Aerial crown-view tile of a tropical tree (Barro Colorado Island, Panama), acquired 20240611:
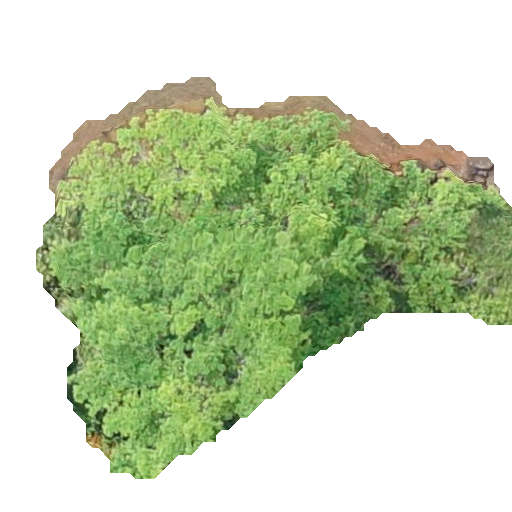
Species: Terminalia oblonga
GBIF accepted scientific name: Terminalia oblonga
Crown area: 192.183 m²